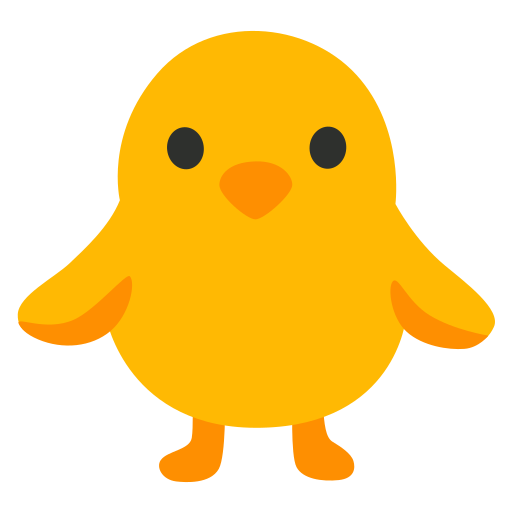
Emoji: 🐥